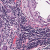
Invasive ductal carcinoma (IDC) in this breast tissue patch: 1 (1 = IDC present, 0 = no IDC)